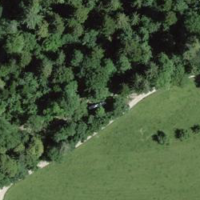
EUNIS habitat code: 41
Species observed at this site:
Acer pseudoplatanus